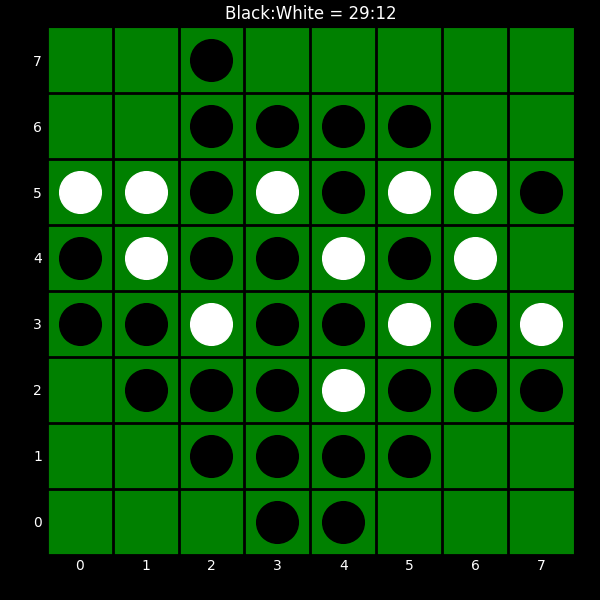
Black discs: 29
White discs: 12